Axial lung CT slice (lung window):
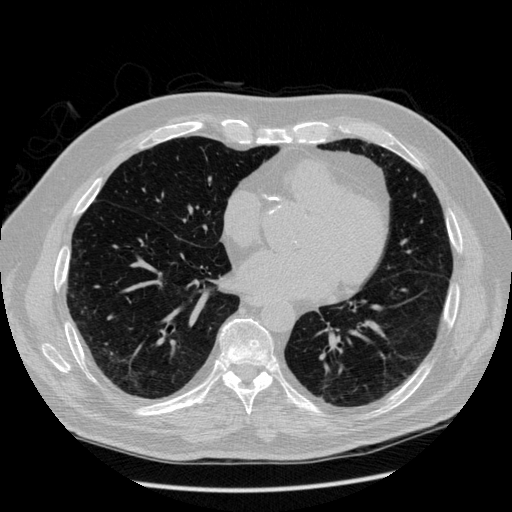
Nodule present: no